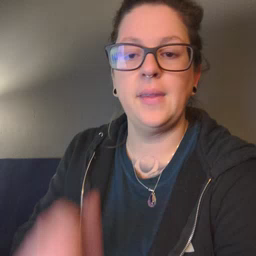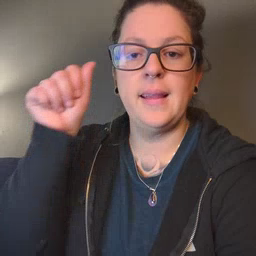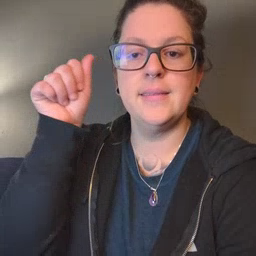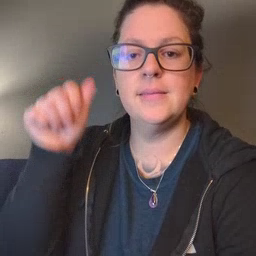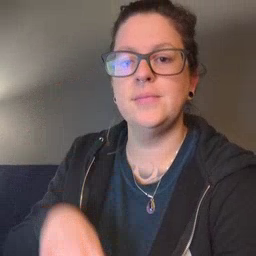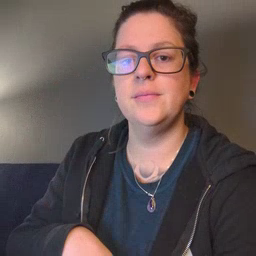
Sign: aunt